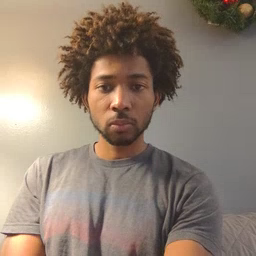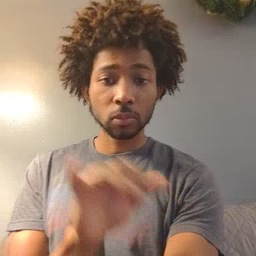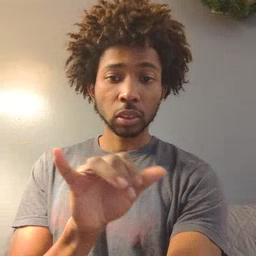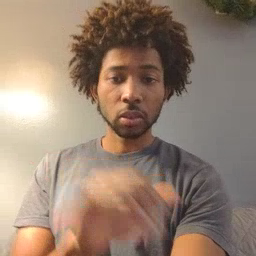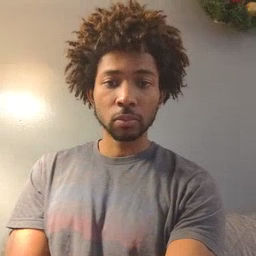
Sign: same